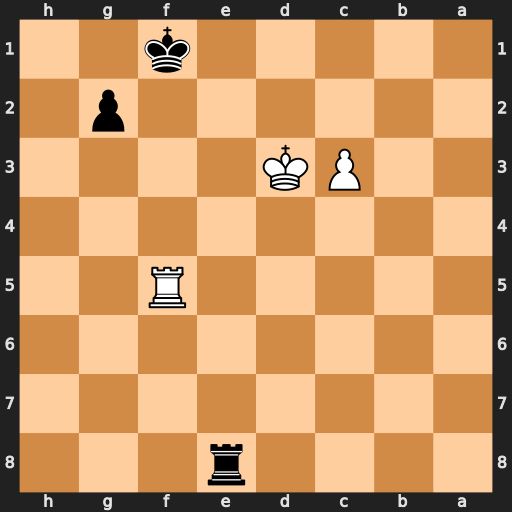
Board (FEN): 4r3/8/8/5R2/8/2PK4/6p1/5k2
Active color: b
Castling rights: -
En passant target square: -
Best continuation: Ke1 Rg5 Kf2 Kd4 Kf3 Kd5 Rd8+